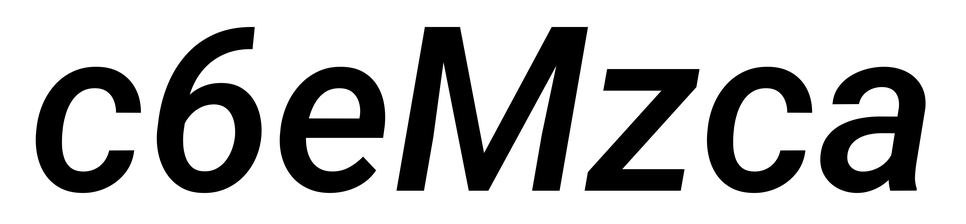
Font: Roboto-Italic_Medium_Italic